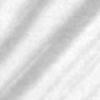
Label: change